Question: I am trying to create a simple WebForm in Visual Studio 2017. I have a textbox and I have to catch "Leave" event on it, but these are the only events available:

I've been searching for similar questions and problems but I did not find any solutions.
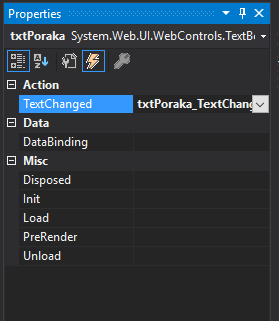
Answer: There is no 'Leave' event because ASP.NET runs on Server while the user's "leave" happens on the client. You could handle the 'blur' event in JavaScript and then do a post back. Very nice solution is in this <URL>.